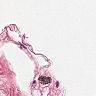
Metastatic tissue present: no